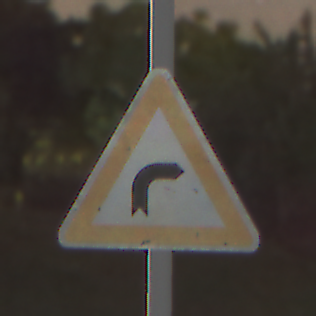
Verkehrszeichen: KurveRechts
Umgebung: Outdoor, Suburban
Tageszeit: Night
Wetter: Clear
Licht: Artificial
Jahreszeit: NotSpecified
Kontrast: MediumContrast